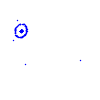
Particle: kaon